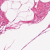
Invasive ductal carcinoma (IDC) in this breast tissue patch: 0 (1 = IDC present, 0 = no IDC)